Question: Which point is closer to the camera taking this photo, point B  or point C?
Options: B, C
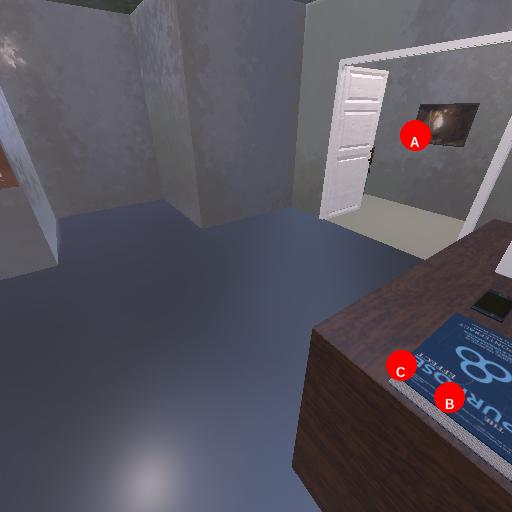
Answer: B